Interaction volume radius: 10 \u00c5
Interaction volume height: 15 \u00c5
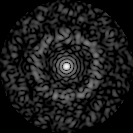
Disorder parameter: 0.8563